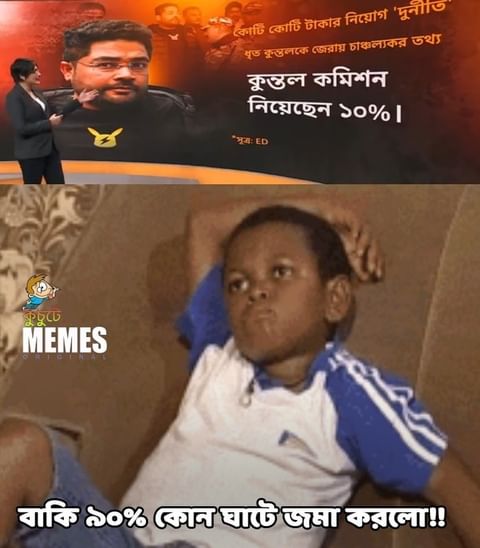
Text: কোটি টাকার নিয়োগ 'দুর্নীতি' কুন্তল কমিশন নিয়েছেন ১০%| বাকি ৯০% কোন ঘাটে জমা করলো!!
Label: Hate
Hate category: Political
Targeted group: Organization